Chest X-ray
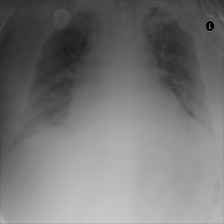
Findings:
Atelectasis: negative
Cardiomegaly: positive
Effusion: positive
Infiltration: negative
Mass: negative
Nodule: negative
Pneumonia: negative
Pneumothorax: negative
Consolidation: negative
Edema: negative
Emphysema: negative
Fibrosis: negative
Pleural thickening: negative
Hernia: negative